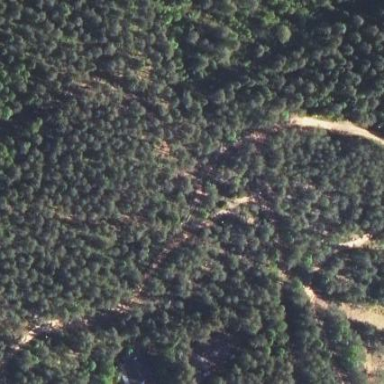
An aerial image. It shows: Beautiful woodland area.